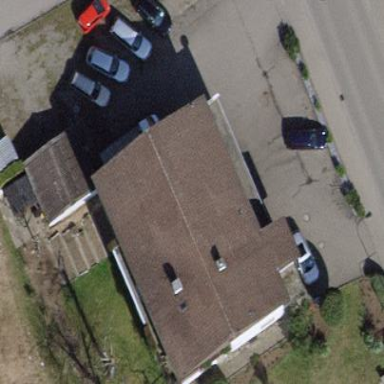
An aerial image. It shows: Building with apartments and car repair shop.